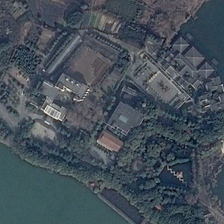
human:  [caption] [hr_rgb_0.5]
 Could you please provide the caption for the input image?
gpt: many buildings and green trees are in a resort area near a river .

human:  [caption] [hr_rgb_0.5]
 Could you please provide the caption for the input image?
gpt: many buildings and green trees are in a resort area near a river .

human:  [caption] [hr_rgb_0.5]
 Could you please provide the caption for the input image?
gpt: the buildings are beautiful and the water is green .

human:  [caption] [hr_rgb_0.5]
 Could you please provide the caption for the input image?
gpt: this is a coastal area .

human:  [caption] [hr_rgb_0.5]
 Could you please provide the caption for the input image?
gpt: this is a coastal area .